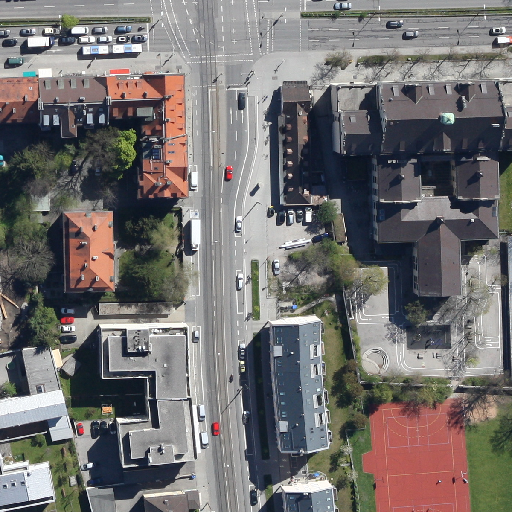
Referring expression: vehicle in the parking area